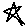
Label: star